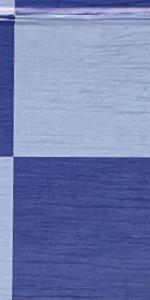
Label: Empty